Question: If you have a simple 'QMainWindow' or even app with single 'QWidget', you can connect any button to 'close()' slot on it and it will close the program. You can even do this in designer without any coding:

But this will cease to work once you have more complex structure where 'MainMenu' is a child of another widget. Under that circumstances, the 'close' slot only hides 'MainMenu' (so you just see black screen) but the application keeps running. I was wondering if there's non-hacky way to terminate the program regardless of the widget hierarchy.
Calling 'abort' or similar methods are considered hacky. There's allways some cleanup that must occur.
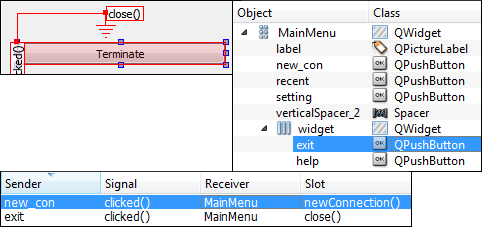
Answer: Simply connect your 'QPushButton::clicked()' signal to the <URL> slot. This will close the application for good when button is clicked.
Note: 'QCoreApplication' can be accessed via 'qApp' global object.
'''
connect( myButton, SIGNAL(clicked()), qApp, SLOT(quit()) );
'''
You mentioned in the OP:
> you can connect any button to close() slot on it and it will close the program
Note that this is not necessarily true. It's only true if <URL>.